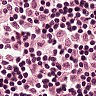
Metastatic tissue present: no